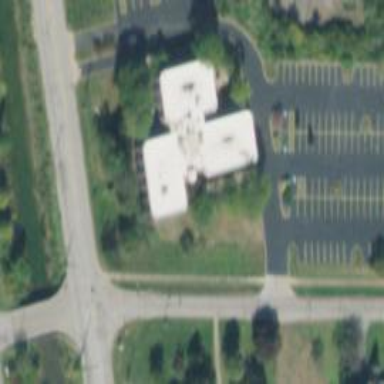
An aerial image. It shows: Commercial building.